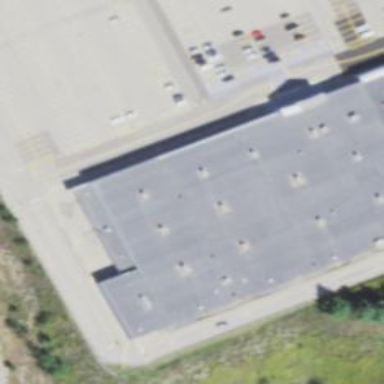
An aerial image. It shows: Retail building.